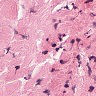
Metastatic tissue present: no